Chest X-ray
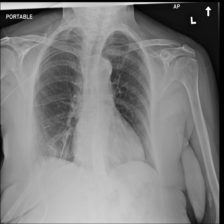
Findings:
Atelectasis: negative
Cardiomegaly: negative
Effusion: negative
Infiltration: negative
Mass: negative
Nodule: negative
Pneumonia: negative
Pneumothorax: negative
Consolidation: negative
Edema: negative
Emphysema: negative
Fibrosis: negative
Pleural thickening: negative
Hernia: negative